Question: i have to create two tables with a bidirectional relationship, as in the figure given below.

But it always gives an error. I am using the following query for creating the tables.
'''
CREATE TABLE IF NOT EXISTS 'rpt_operation' (
'op_id' int(45) NOT NULL,
'component' int(45) NOT NULL,
'ideal_time' time NOT NULL,
'handling_time' time NOT NULL,
PRIMARY KEY ('op_id'),
INDEX (component),
FOREIGN KEY (component)
REFERENCES rpt_component(comp_id)
) ENGINE=InnoDB DEFAULT CHARSET=latin1;
CREATE TABLE IF NOT EXISTS 'rpt_component' (
'comp_id' int(45) NOT NULL,
'lot_code' int(60) NOT NULL,
'lot_color' varchar(60) NOT NULL,
'drawing_num' int(60) NOT NULL,
'revision_num' int(60) NOT NULL,
'operation' int(45) NOT NULL,
PRIMARY KEY ('comp_id'),
INDEX (operation),
FOREIGN KEY (operation)
REFERENCES rpt_operation(op_id)
) ENGINE=InnoDB DEFAULT CHARSET=latin1;
'''
The error appear in the line 'component int(45) NOT NULL' of rpt_operation table.
Any help will be appreciated.
Thanks in advance
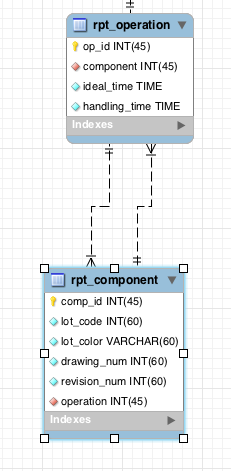
Answer: Your table structure is impossible. You can't insert any records into 'rpt_operation' because there are no records in 'rpt_component' for the 'component' foreign key, and you can't insert any records into 'rpt_component' because there are no records in 'rpt_operation' for the 'operation' foreign key.
If you make one or both of those fields nullable, then the table structure is still recursive, so you have to add one of the foreign keys manually, for example:
'''
ALTER TABLE rpt_operation
ADD CONSTRAINT
FOREIGN KEY (component)
REFERENCES rpt_component(comp_id);
'''